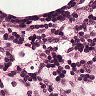
Metastatic tissue present: no